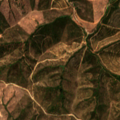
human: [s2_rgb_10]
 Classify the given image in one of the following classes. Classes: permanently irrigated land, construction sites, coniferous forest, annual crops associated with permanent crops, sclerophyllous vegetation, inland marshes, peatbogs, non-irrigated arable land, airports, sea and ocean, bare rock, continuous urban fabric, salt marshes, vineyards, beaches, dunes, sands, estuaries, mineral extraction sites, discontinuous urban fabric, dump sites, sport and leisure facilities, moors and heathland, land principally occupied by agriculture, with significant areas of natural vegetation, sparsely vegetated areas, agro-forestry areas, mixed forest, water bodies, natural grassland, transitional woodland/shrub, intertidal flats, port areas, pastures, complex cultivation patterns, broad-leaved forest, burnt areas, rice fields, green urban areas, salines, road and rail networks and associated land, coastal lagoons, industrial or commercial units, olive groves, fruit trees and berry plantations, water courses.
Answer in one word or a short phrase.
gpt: broad-leaved forest, sclerophyllous vegetation, transitional woodland/shrub